Question: I have data where group will one row as zero and one and for the same data value will give one and two.

I have tried with below code .which seems to be not working
'''
select *
from (select livecasnum, flag,
DENSE_RANK()over (partition by livecasnum order by flag) as Ranks
from TblcaseFlag
group by livecasnum, flag
) b
group by livecasnum,flag,Ranks
having count(flag + Ranks) = 1 and flag <> 1
'''
I need only like data one row which having only zero and one ex: 99149
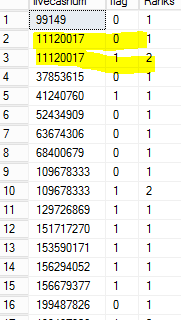
Answer: Why not use 'not exists' instead :
'''
select tf.*
from TblcaseFlag tf
where tf.flag = 0 and
not exists (select 1
from TblcaseFlag tf1
where tf.livecasnum = tf1.livecasnum and
tf1.flag = 1
);
'''